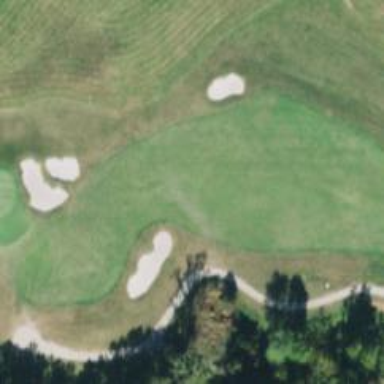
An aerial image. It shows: View of golf hole.